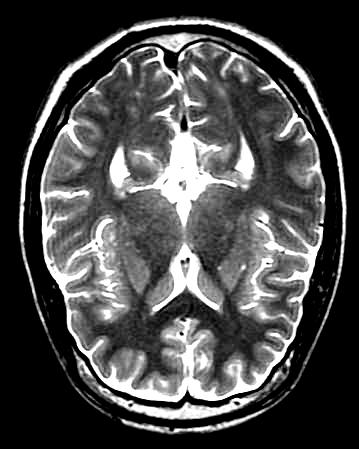
Label: notumor